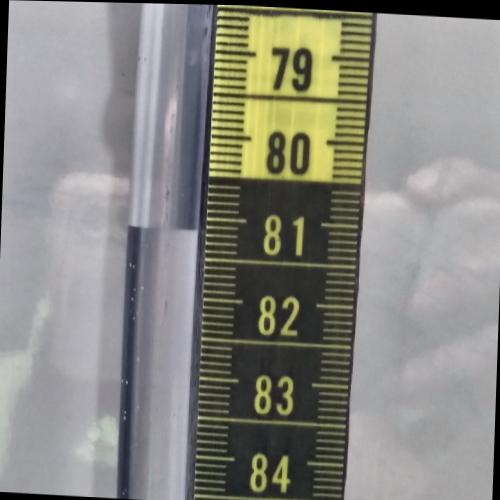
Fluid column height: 81.1 cm